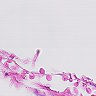
Metastatic tissue present: no